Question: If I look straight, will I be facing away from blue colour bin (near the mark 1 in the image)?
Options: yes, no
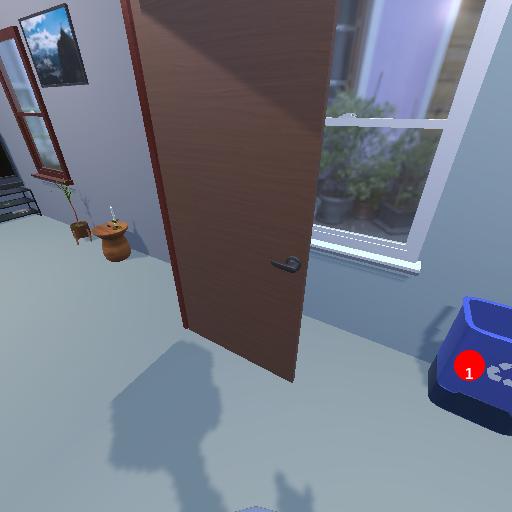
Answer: yes